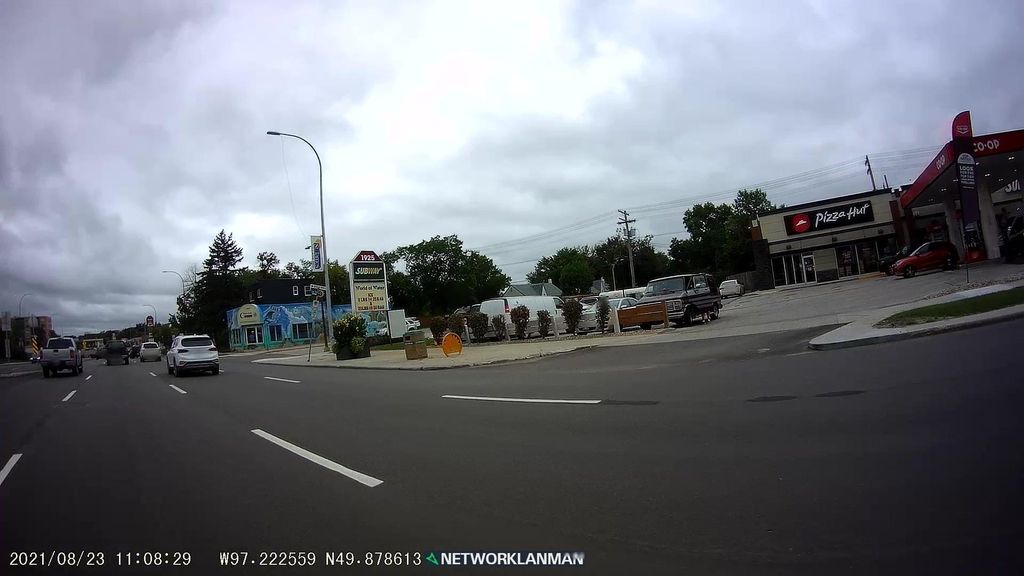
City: winnipeg